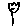
Label: flower